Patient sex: M
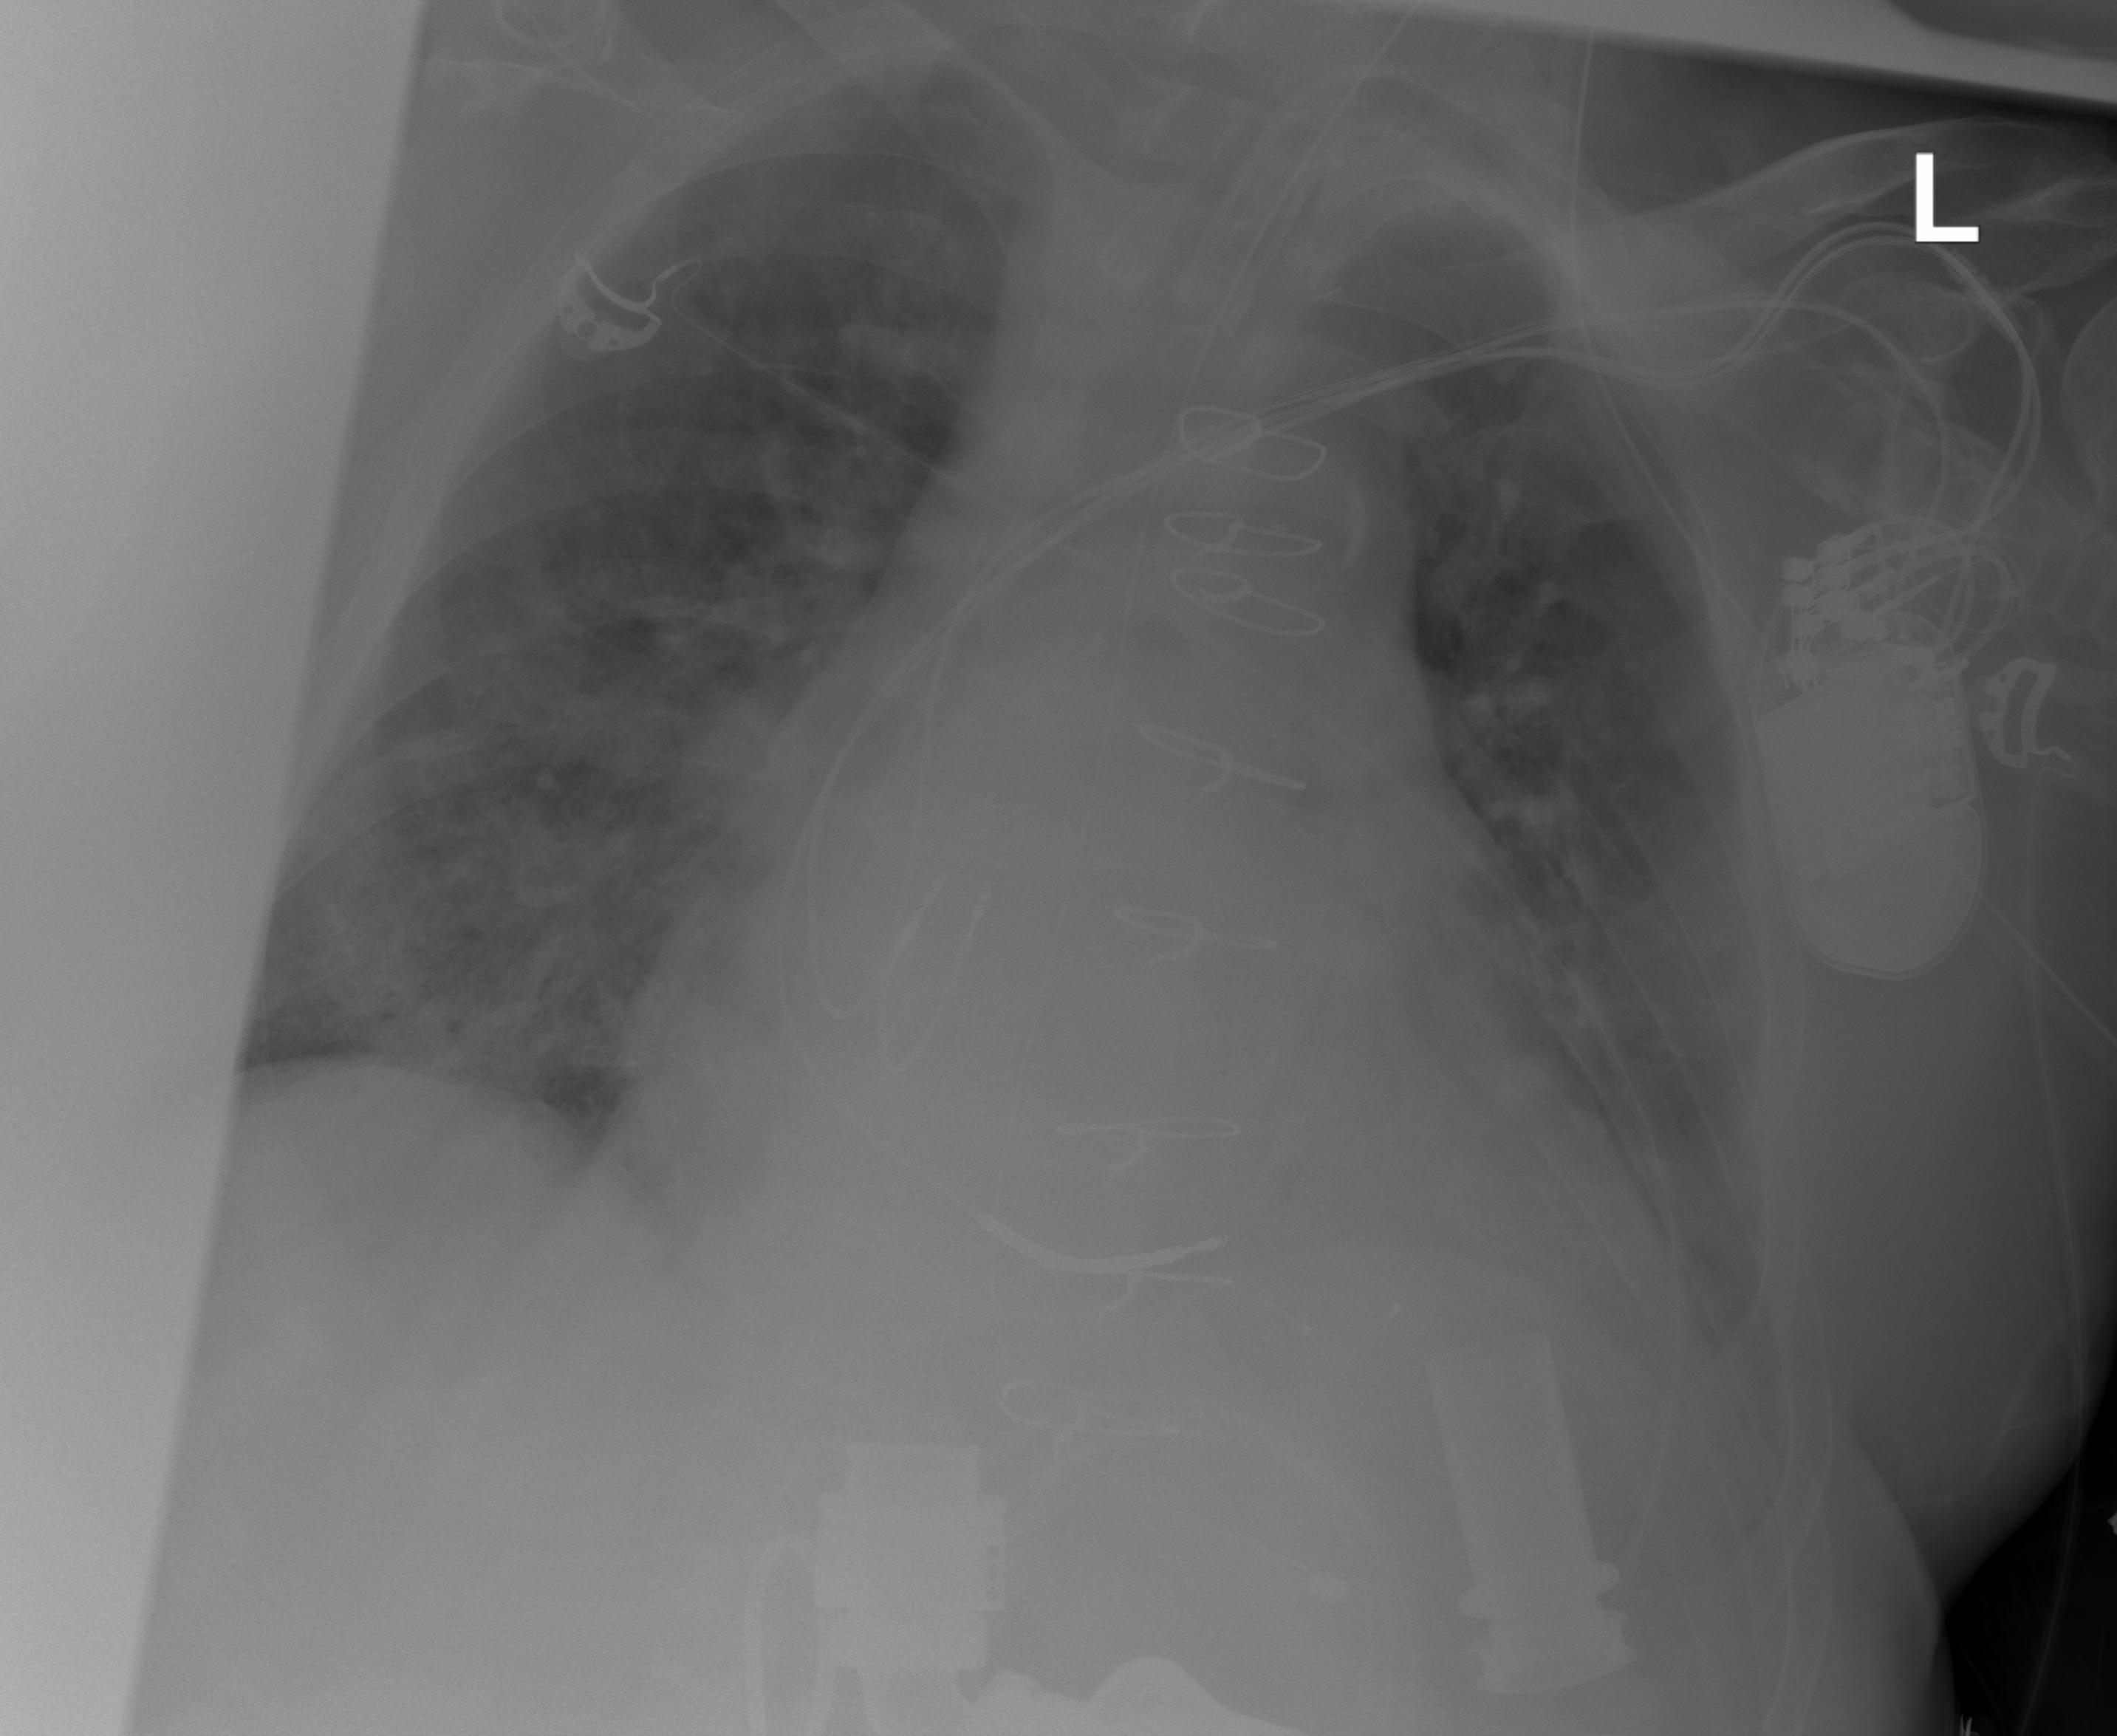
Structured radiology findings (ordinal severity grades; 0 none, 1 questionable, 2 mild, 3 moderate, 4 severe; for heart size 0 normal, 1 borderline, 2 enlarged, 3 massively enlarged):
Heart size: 2
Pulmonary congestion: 3
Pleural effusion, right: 1
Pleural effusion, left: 2
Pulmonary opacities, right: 3
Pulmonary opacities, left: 0
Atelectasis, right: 2
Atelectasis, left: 2